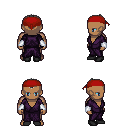
a pixel art fantasy rpg character, male body template, human, dark skin, purple robe, magenta pants, gray short mohawk hairstyle, red bandana, white cloth bracers, black shoes, four views (front, back, left, right), 2x2 character sprite sheet, small pixel art, hard edges, no anti-aliasing